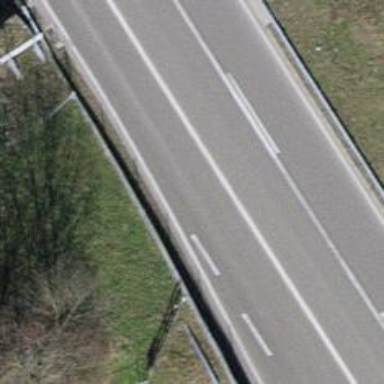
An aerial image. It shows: Motorway junction.